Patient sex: F
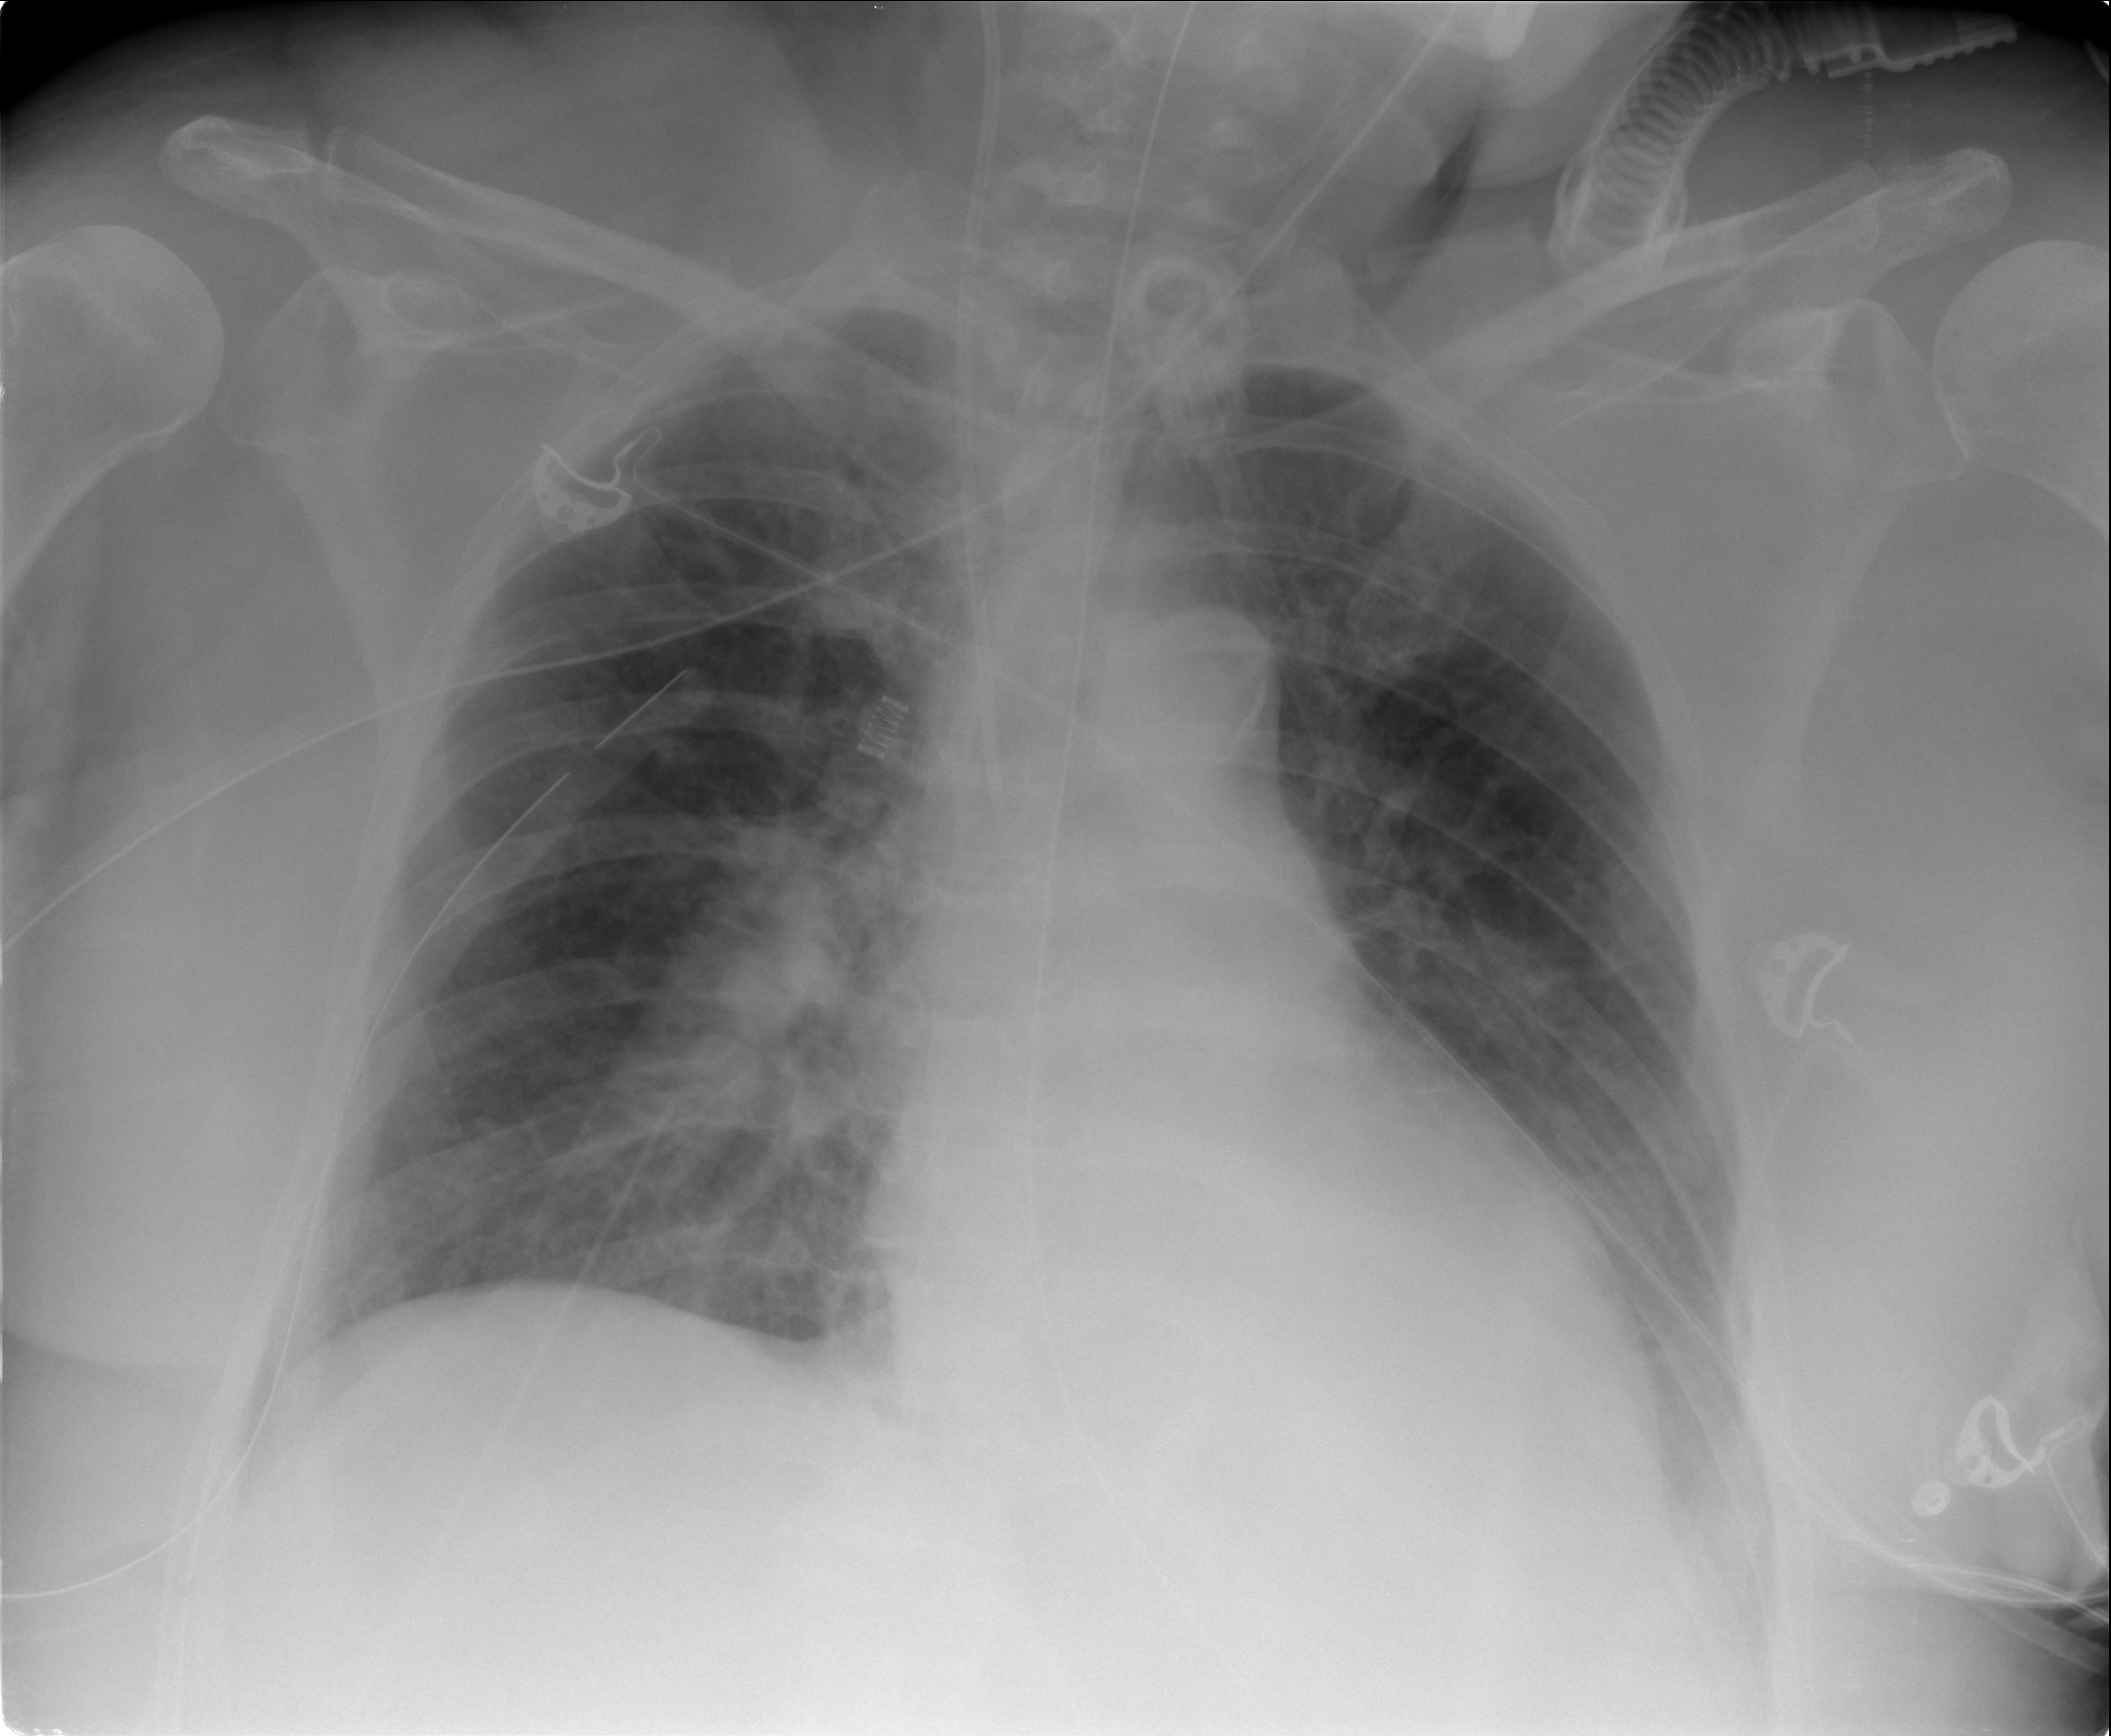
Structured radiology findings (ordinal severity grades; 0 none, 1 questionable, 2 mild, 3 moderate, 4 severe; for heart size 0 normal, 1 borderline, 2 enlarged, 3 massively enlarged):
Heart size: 2
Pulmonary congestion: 2
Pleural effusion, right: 0
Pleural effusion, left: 1
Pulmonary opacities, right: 2
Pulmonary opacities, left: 2
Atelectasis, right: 2
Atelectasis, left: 2